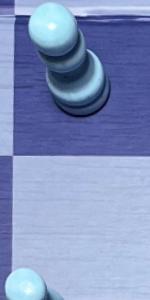
Label: Empty